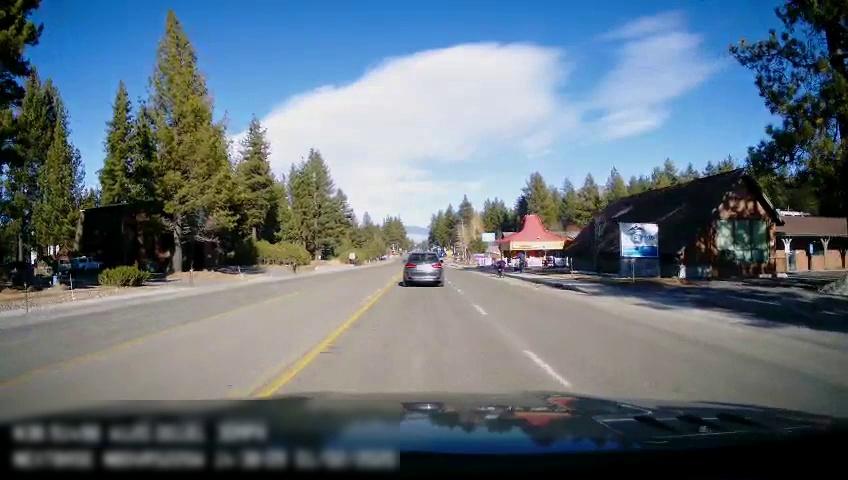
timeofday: Day
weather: Sunny
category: Drivable Space
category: Vehicles | SUV
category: Motorbikes
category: Vehicles | SUV
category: Lanes | Opposite Lane
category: Lanes | Opposite Lane
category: Lanes | Current Lane